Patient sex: M
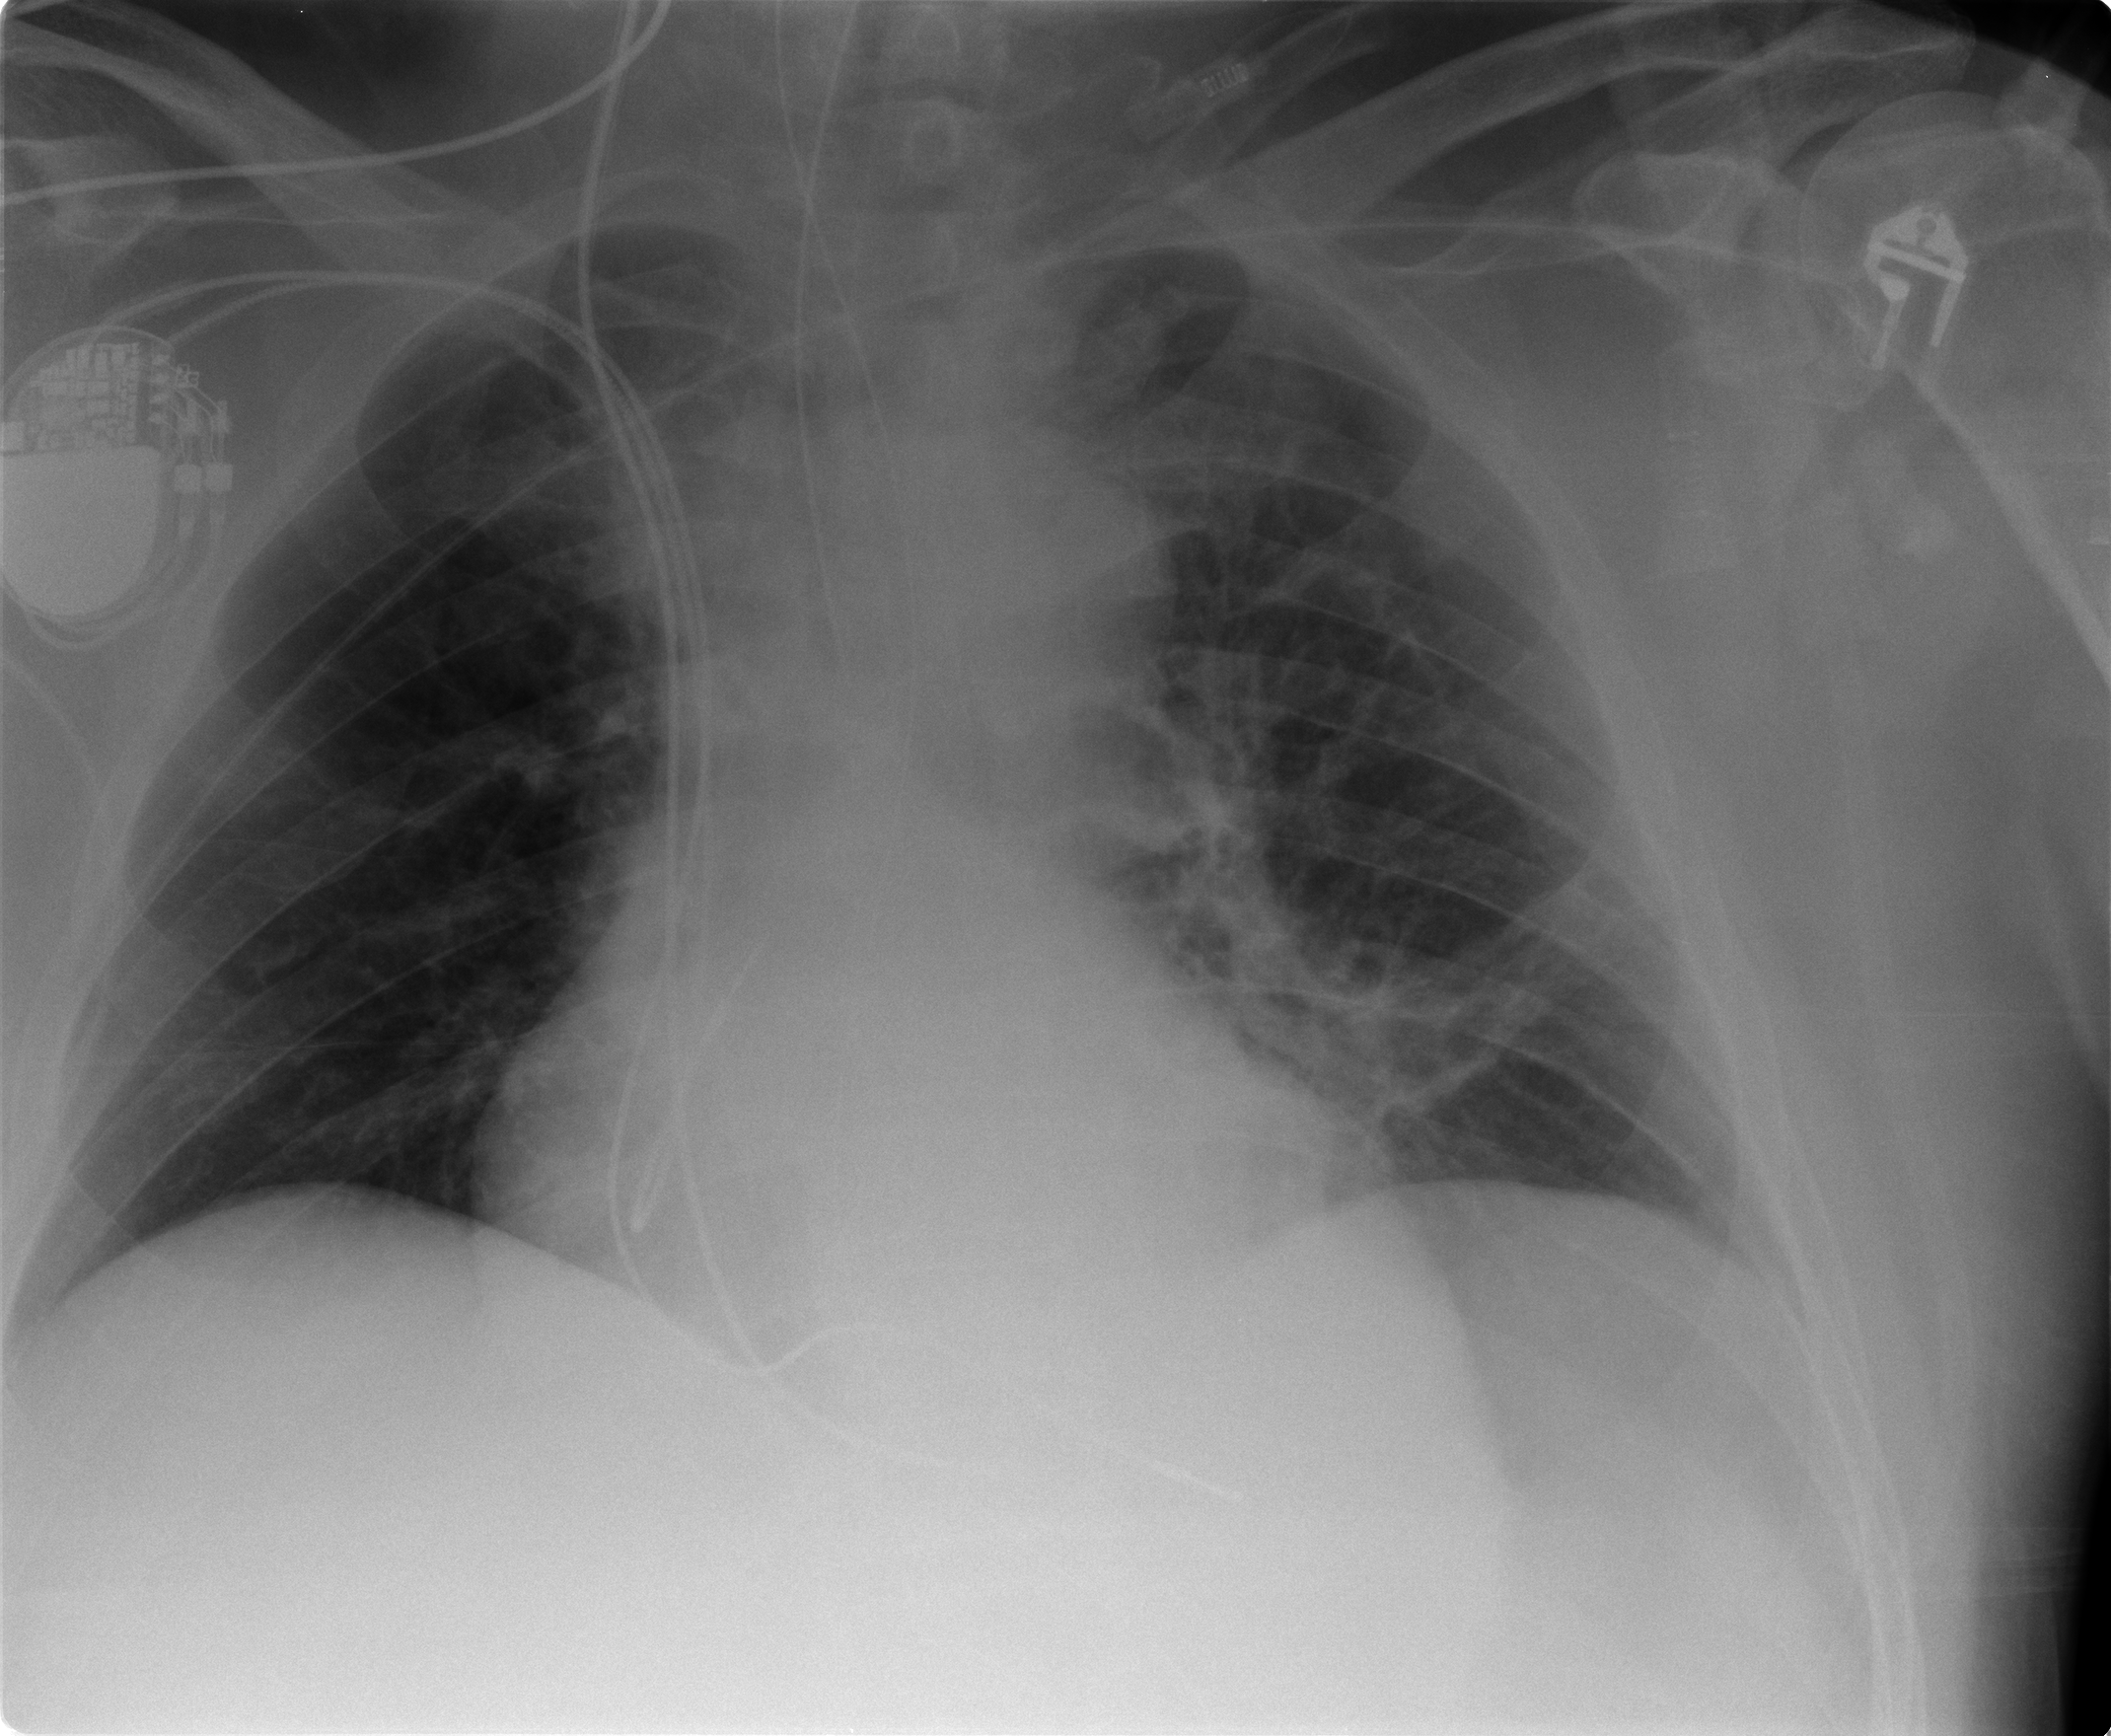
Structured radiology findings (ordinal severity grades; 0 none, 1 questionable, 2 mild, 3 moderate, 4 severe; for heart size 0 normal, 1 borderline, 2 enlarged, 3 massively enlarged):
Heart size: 0
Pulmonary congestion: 2
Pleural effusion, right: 0
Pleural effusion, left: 0
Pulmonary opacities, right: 3
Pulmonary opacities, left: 2
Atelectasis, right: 2
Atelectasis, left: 2